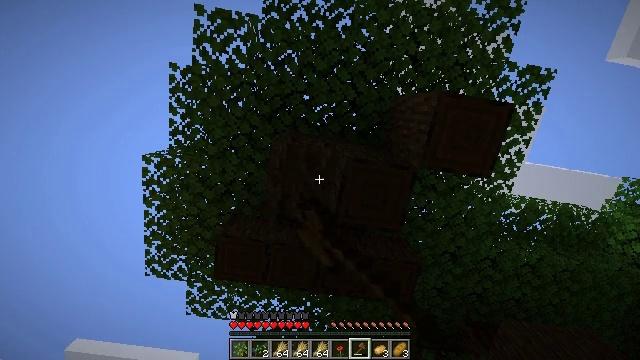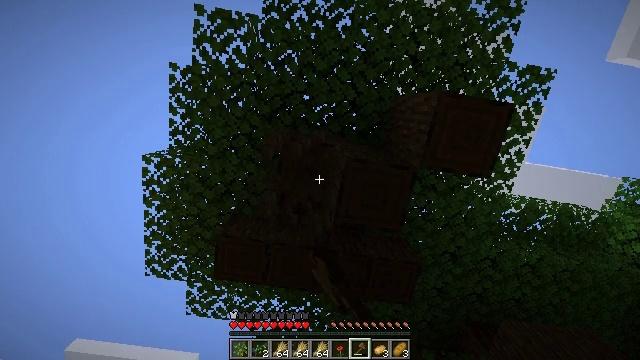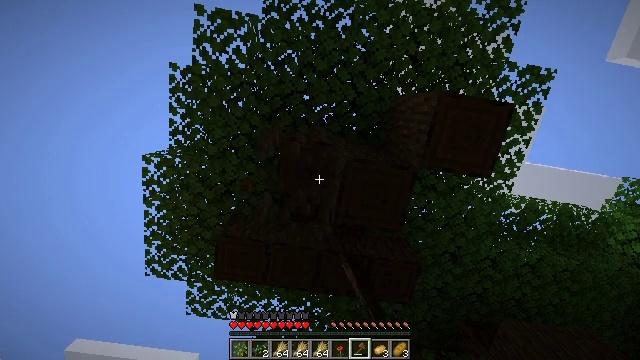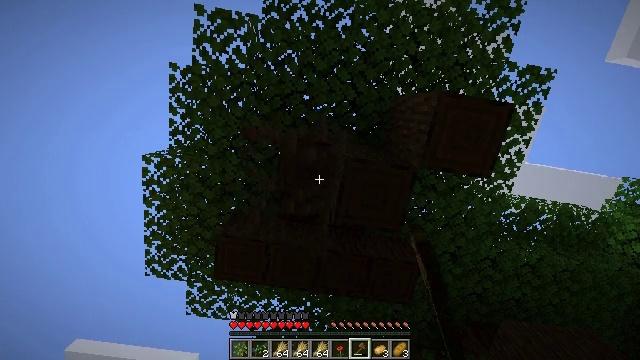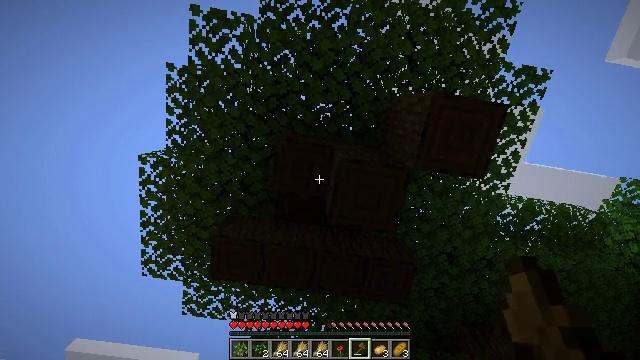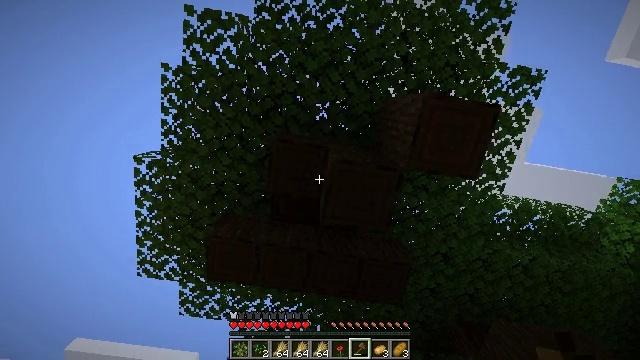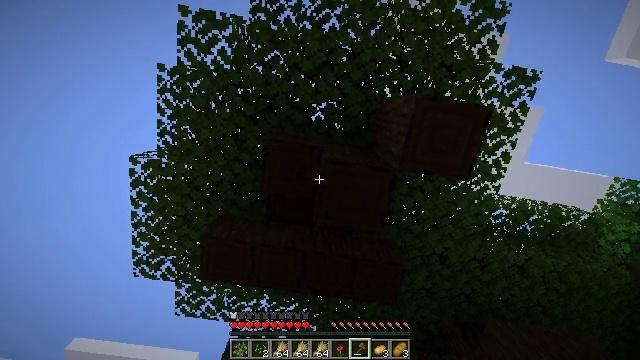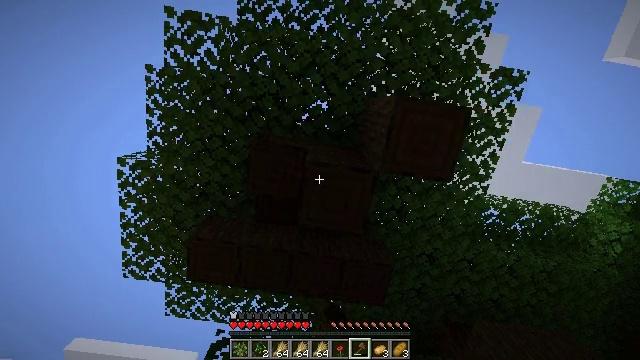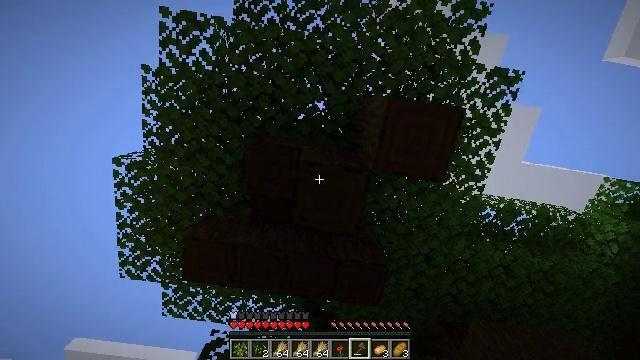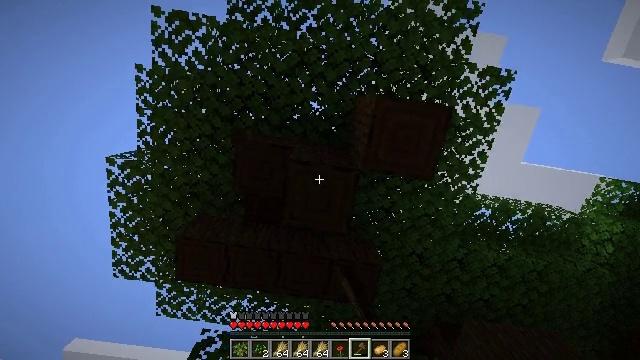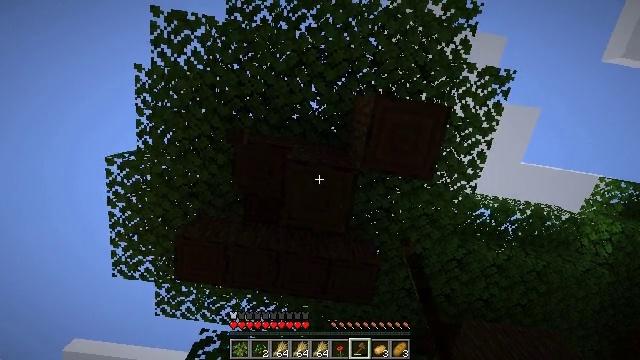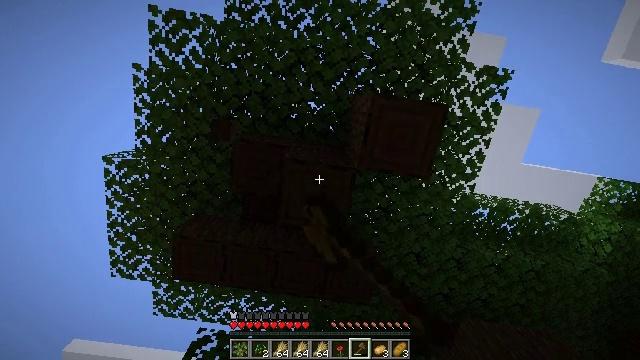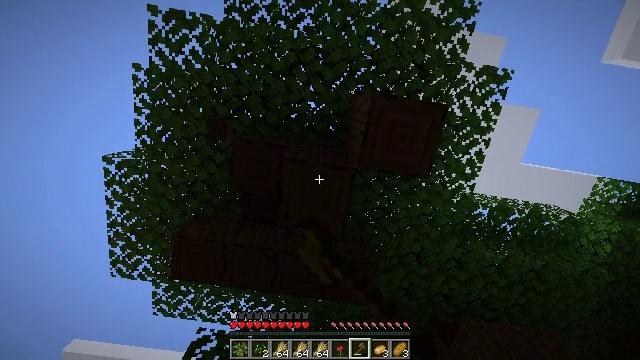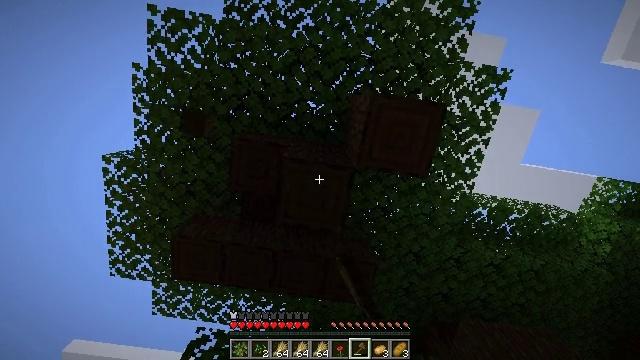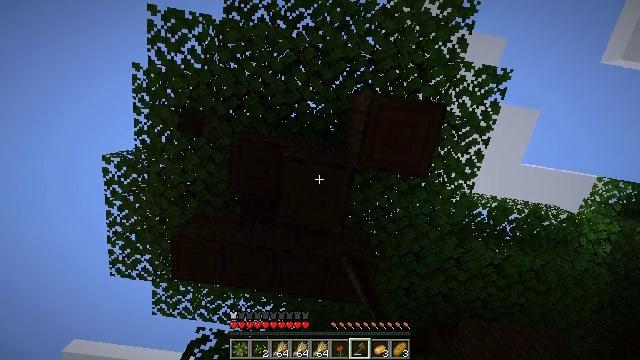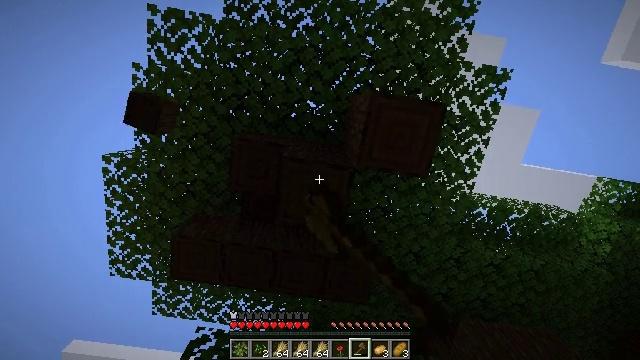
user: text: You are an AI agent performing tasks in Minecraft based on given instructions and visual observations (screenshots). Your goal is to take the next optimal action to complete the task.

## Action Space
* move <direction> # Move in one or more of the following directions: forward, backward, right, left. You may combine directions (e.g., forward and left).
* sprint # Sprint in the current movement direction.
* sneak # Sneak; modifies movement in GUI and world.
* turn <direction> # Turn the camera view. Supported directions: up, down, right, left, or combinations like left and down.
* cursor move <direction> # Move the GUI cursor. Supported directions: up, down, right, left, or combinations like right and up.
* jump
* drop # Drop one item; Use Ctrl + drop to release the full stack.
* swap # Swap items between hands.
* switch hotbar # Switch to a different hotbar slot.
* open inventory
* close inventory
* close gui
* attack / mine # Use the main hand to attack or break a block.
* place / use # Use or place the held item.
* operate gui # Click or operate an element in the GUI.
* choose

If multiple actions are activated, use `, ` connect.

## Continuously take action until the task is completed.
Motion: motion action
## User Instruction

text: Break the dark oak log in the forest.
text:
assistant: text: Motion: attack / mine
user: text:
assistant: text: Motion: attack / mine
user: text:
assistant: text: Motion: attack / mine
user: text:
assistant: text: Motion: move right, attack / mine
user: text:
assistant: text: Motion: move right, attack / mine
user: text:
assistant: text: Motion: move right, attack / mine
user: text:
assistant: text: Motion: move right, attack / mine
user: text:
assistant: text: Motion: attack / mine
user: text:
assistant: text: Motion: attack / mine
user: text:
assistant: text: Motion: attack / mine
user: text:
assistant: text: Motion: attack / mine
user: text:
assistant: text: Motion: attack / mine
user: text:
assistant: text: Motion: attack / mine
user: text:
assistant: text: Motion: attack / mine
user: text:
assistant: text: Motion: attack / mine
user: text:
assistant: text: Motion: attack / mine
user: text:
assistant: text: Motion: attack / mine
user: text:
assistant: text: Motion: attack / mine
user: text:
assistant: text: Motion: attack / mine
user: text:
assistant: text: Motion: attack / mine
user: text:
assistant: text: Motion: attack / mine
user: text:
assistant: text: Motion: attack / mine
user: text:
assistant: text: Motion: attack / mine
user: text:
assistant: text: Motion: attack / mine
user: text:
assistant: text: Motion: attack / mine
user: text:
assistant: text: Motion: attack / mine
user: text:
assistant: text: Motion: attack / mine
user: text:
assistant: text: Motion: attack / mine
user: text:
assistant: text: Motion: attack / mine
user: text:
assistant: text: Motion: attack / mine